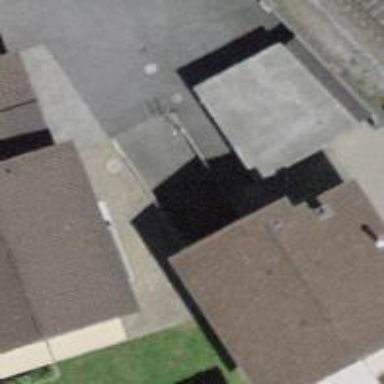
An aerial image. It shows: Garage.